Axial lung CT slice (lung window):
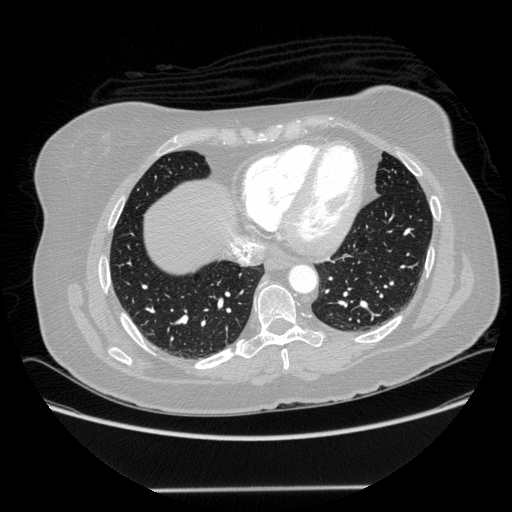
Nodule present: no